Question: I have the following mark-up using the bootstrap framework.
'''
<div class="col-md-4">
<div class="custom-container">
<img class="center-block img-responsive img-circle invite-contact-trybe" src="{$img}" alt="Contact Image">
<input class="invite-contact-checkbox" type="checkbox">
</div>
</div>
'''
I would like to achieve the following:

Is there anyway to do this using CSS?
I would obviously need 3 states:
Initial:
'''
.custom-container input[type=checkbox]{}
'''
Some form of hover state:
'''
.custom-container input[type=checkbox]:hover{}
'''
When it is checked:
'''
.custom-container input[type=checkbox]:checked{}
'''
Can anyone suggest a solution?
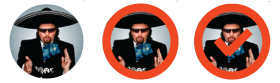
Answer: # Background image checkbox replacement
## Let's create this

This is a very simple example using a <URL> and ':hover' states.
## With this clean HTML
'''
<input type="checkbox" id="inputOne" />
<label for="inputOne"></label>
'''
Note the matching 'for' and 'id' attributes, this attaches the label to the checkbox. Also, the order of elements is very important; the label must come after the input so we can style with 'input:checked'
## As well as this Basic CSS
- The checkbox is hidden with 'display: none' and all interaction is done with the label- The ':after' pseudo element is given a unicode tick ('14') but this could also be ticked with a background image.- The jagged edge caused by the border-radius can be softened by a matching color 'box-shadow'. The inside edge of the border looks fine when the background image is not a solid block of color.- The <URL> creates a smooth fade in / out for the border.
I have added more guidance in CSS comments.
## Complete Example
'''
input[type=checkbox] {
display: none;
}
/*
- Style each label that is directly after the input
- position: relative; will ensure that any position: absolute children will position themselves in relation to it
*/
input[type=checkbox] + label {
position: relative;
background: url(http://i.stack.imgur.com/ocgp1.jpg) no-repeat;
height: 50px;
width: 50px;
display: block;
border-radius: 50%;
transition: box-shadow 0.4s, border 0.4s;
border: solid 5px #FFF;
box-shadow: 0 0 1px #FFF;/* Soften the jagged edge */
cursor: pointer;
}
/* Provide a border when hovered and when the checkbox before it is checked */
input[type=checkbox] + label:hover,
input[type=checkbox]:checked + label {
border: solid 5px #F00;
box-shadow: 0 0 1px #F00;
/* Soften the jagged edge */
}
/*
- Create a pseudo element :after when checked and provide a tick
- Center the content
*/
input[type=checkbox]:checked + label:after {
content: '14';
/*content is required, though it can be empty - content: '';*/
height: 1em;
position: absolute;
top: 0;
left: 0;
bottom: 0;
right: 0;
margin: auto;
color: #F00;
line-height: 1;
font-size: 18px;
text-align: center;
}
'''
'''
<input type="checkbox" id="inputOne" />
<label for="inputOne"></label>
'''